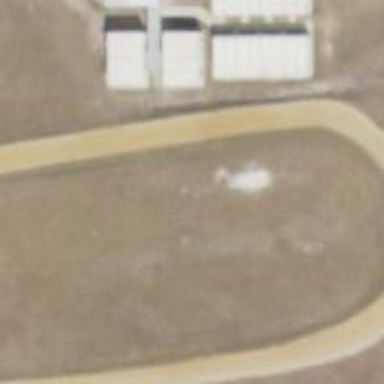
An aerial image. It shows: Track in leisure land.